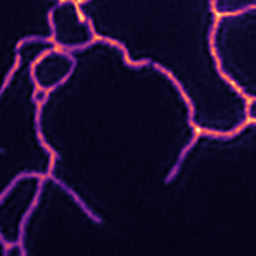
Label: Super-resolution ER image